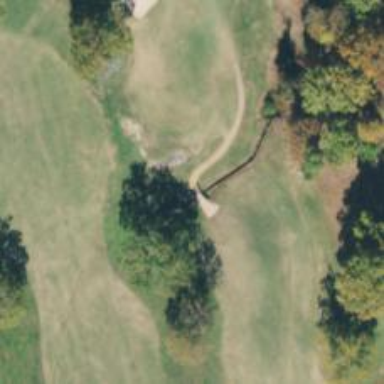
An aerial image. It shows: Service road that includes bridge over golf cart path.